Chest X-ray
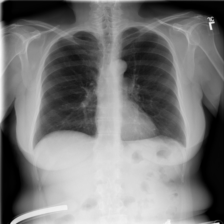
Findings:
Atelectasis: negative
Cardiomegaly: negative
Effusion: negative
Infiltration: positive
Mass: negative
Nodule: negative
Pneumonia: negative
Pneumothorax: negative
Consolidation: negative
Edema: negative
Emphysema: negative
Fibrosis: negative
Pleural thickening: negative
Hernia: negative